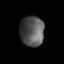
Tissue: lung
Cell type: Epithelial cells
Senescence score: 0.1945
Nuclear area (px): 708
Mean DAPI intensity: 86.079